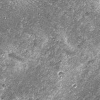
Atmospheric dust classification: not_dusty